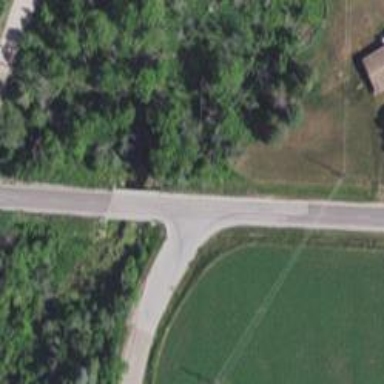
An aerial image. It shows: Unclassified road on bridge.